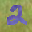
Label: 2